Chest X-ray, PA view. Patient: 48 years old, sex F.
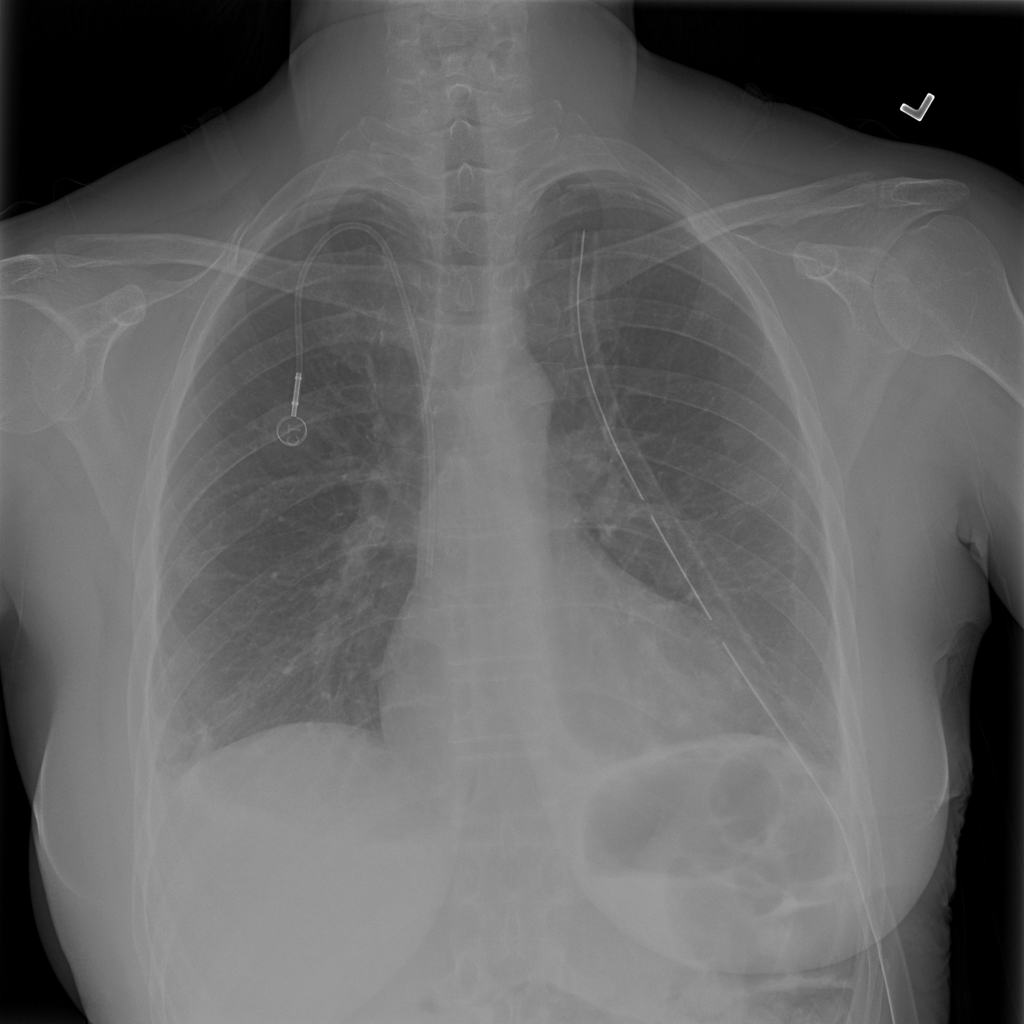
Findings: No Finding